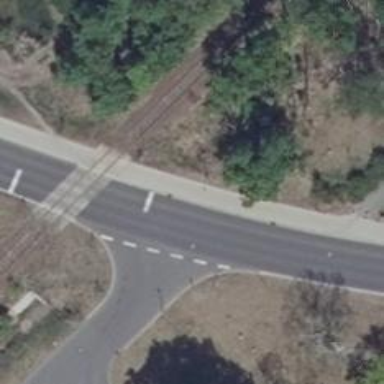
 featuring sidewalk on the left. This road is suitable for tourist bus access."